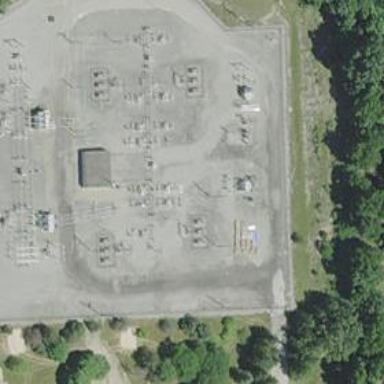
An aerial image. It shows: Switch used for power control.